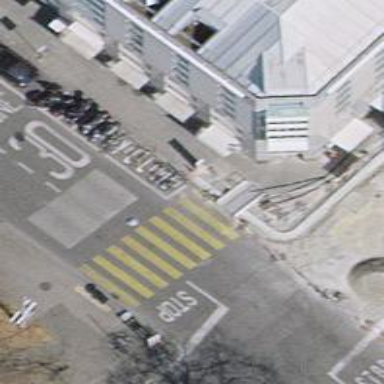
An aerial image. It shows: Footway with marked crossing. The surface is asphalt.